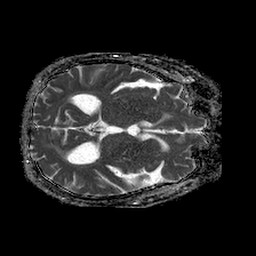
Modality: ADC
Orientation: axial
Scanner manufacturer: philips
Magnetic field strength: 1.5 T
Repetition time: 4.6 s
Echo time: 0.08631 s